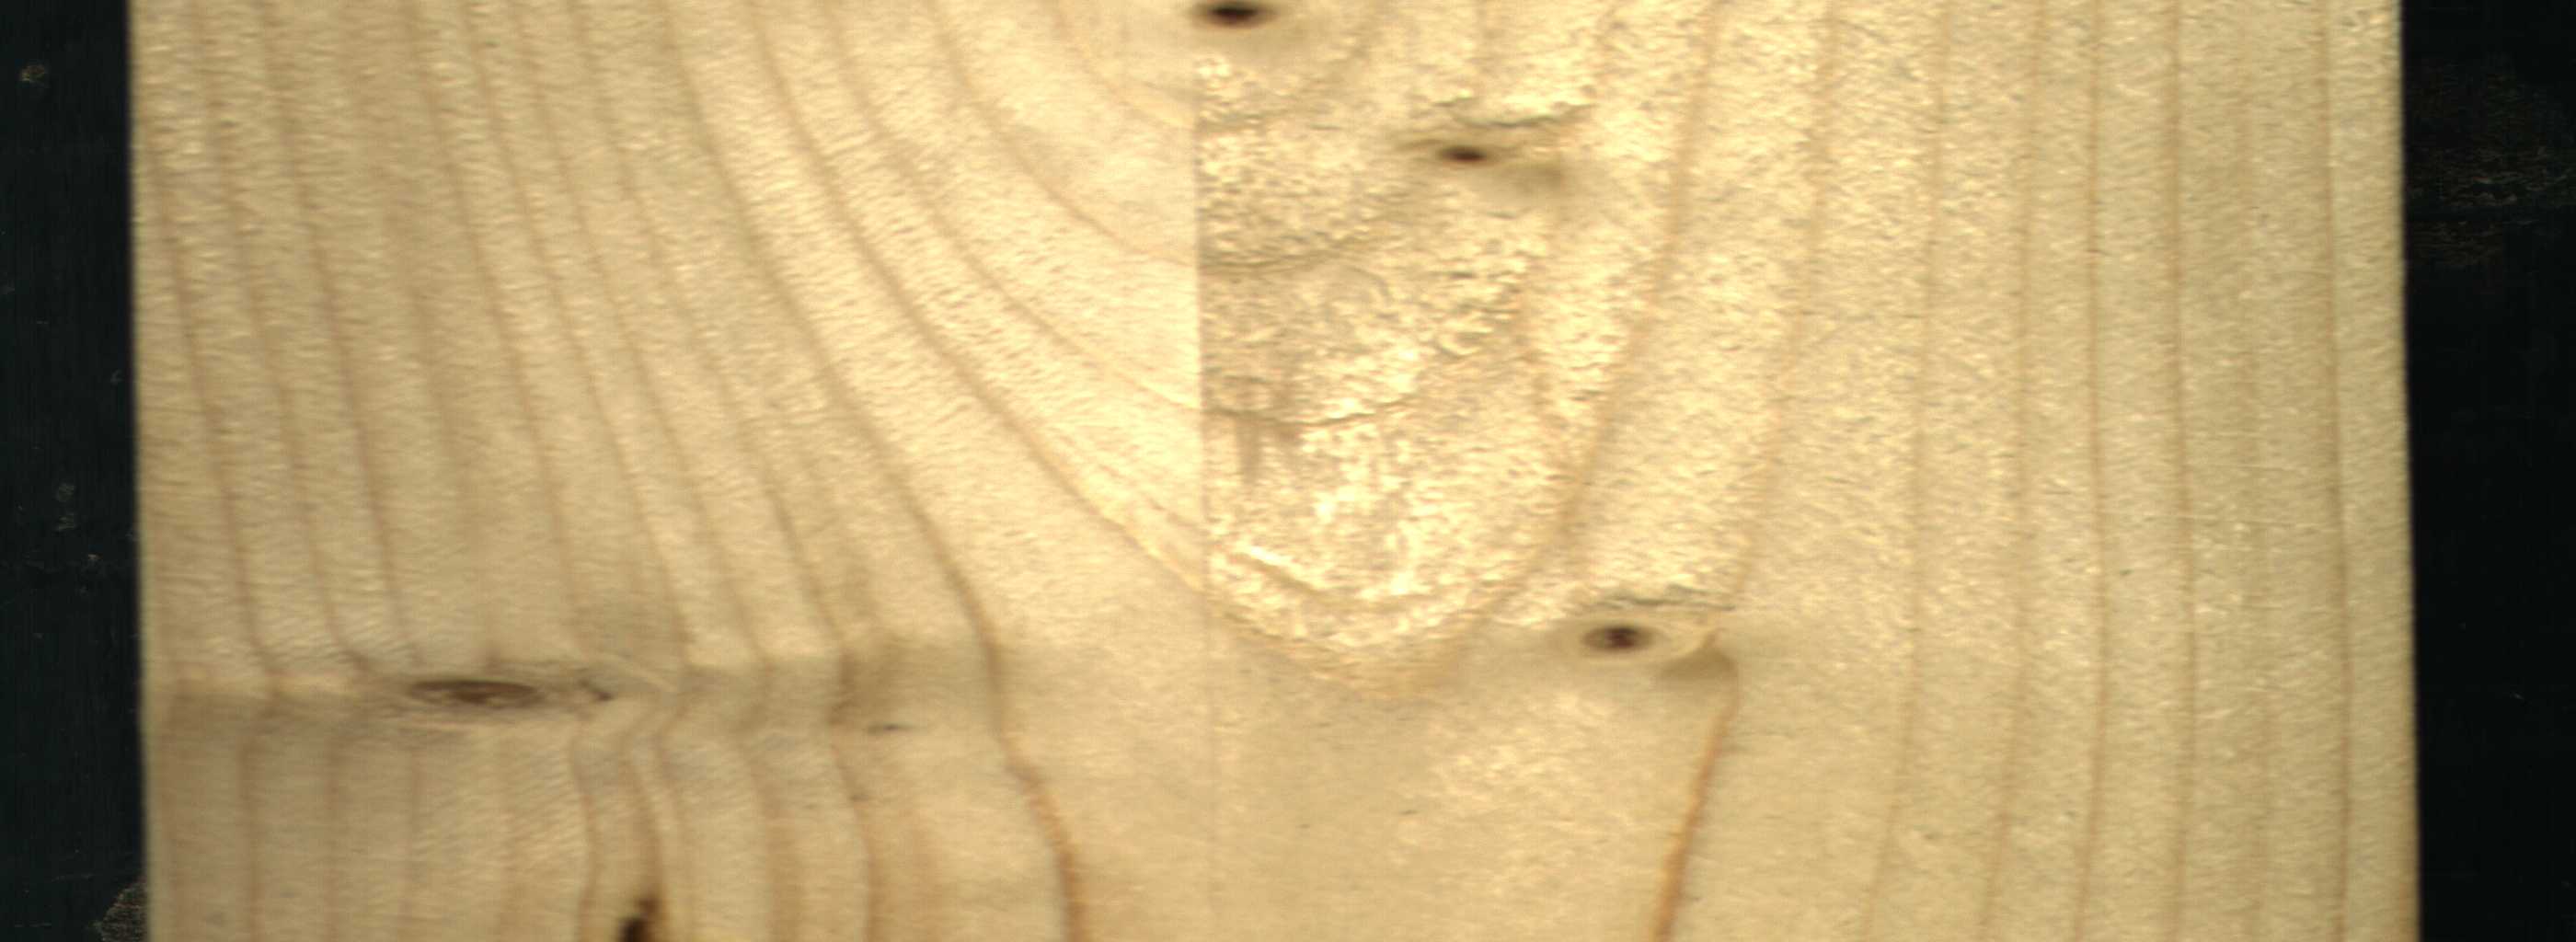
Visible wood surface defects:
resin
Dead_Knot
Live_Knot
Live_Knot
Live_Knot